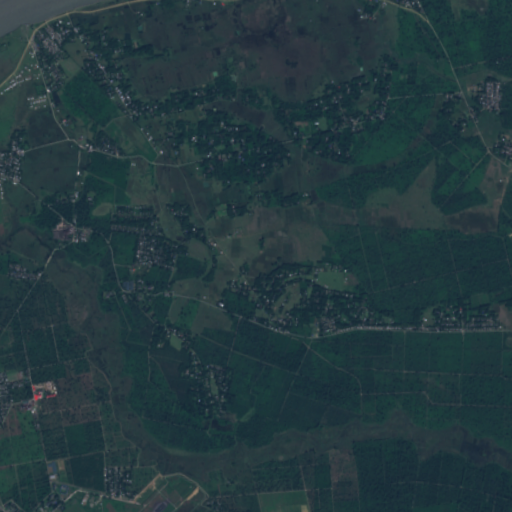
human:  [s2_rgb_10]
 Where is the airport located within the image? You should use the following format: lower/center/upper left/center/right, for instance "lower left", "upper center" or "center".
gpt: The airport is located in the lower left of the image.
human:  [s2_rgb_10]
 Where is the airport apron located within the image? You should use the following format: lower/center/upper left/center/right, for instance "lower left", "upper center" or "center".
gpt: The airport apron is located in the lower left of the image.
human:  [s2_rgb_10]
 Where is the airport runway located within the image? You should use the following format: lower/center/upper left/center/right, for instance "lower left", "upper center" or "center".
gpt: The airport runway is located in the lower left of the image.
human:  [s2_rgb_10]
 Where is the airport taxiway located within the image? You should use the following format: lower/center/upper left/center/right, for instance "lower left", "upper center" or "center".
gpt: The airport taxiway is located in the lower left of the image.
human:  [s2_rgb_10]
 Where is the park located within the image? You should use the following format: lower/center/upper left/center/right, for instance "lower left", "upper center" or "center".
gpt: The park is located in the upper center of the image.
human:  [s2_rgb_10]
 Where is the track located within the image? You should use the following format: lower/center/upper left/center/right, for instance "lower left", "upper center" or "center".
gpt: There is no track in the image.